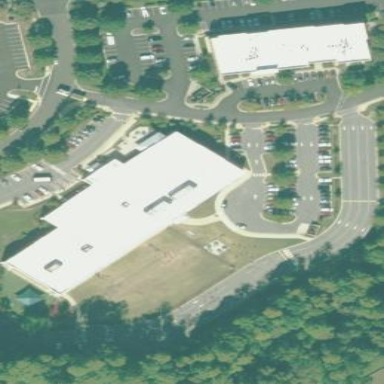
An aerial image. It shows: School.